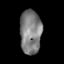
Tissue: skin
Cell type: T cells
Senescence score: 0.1535
Nuclear area (px): 929
Mean DAPI intensity: 125.9